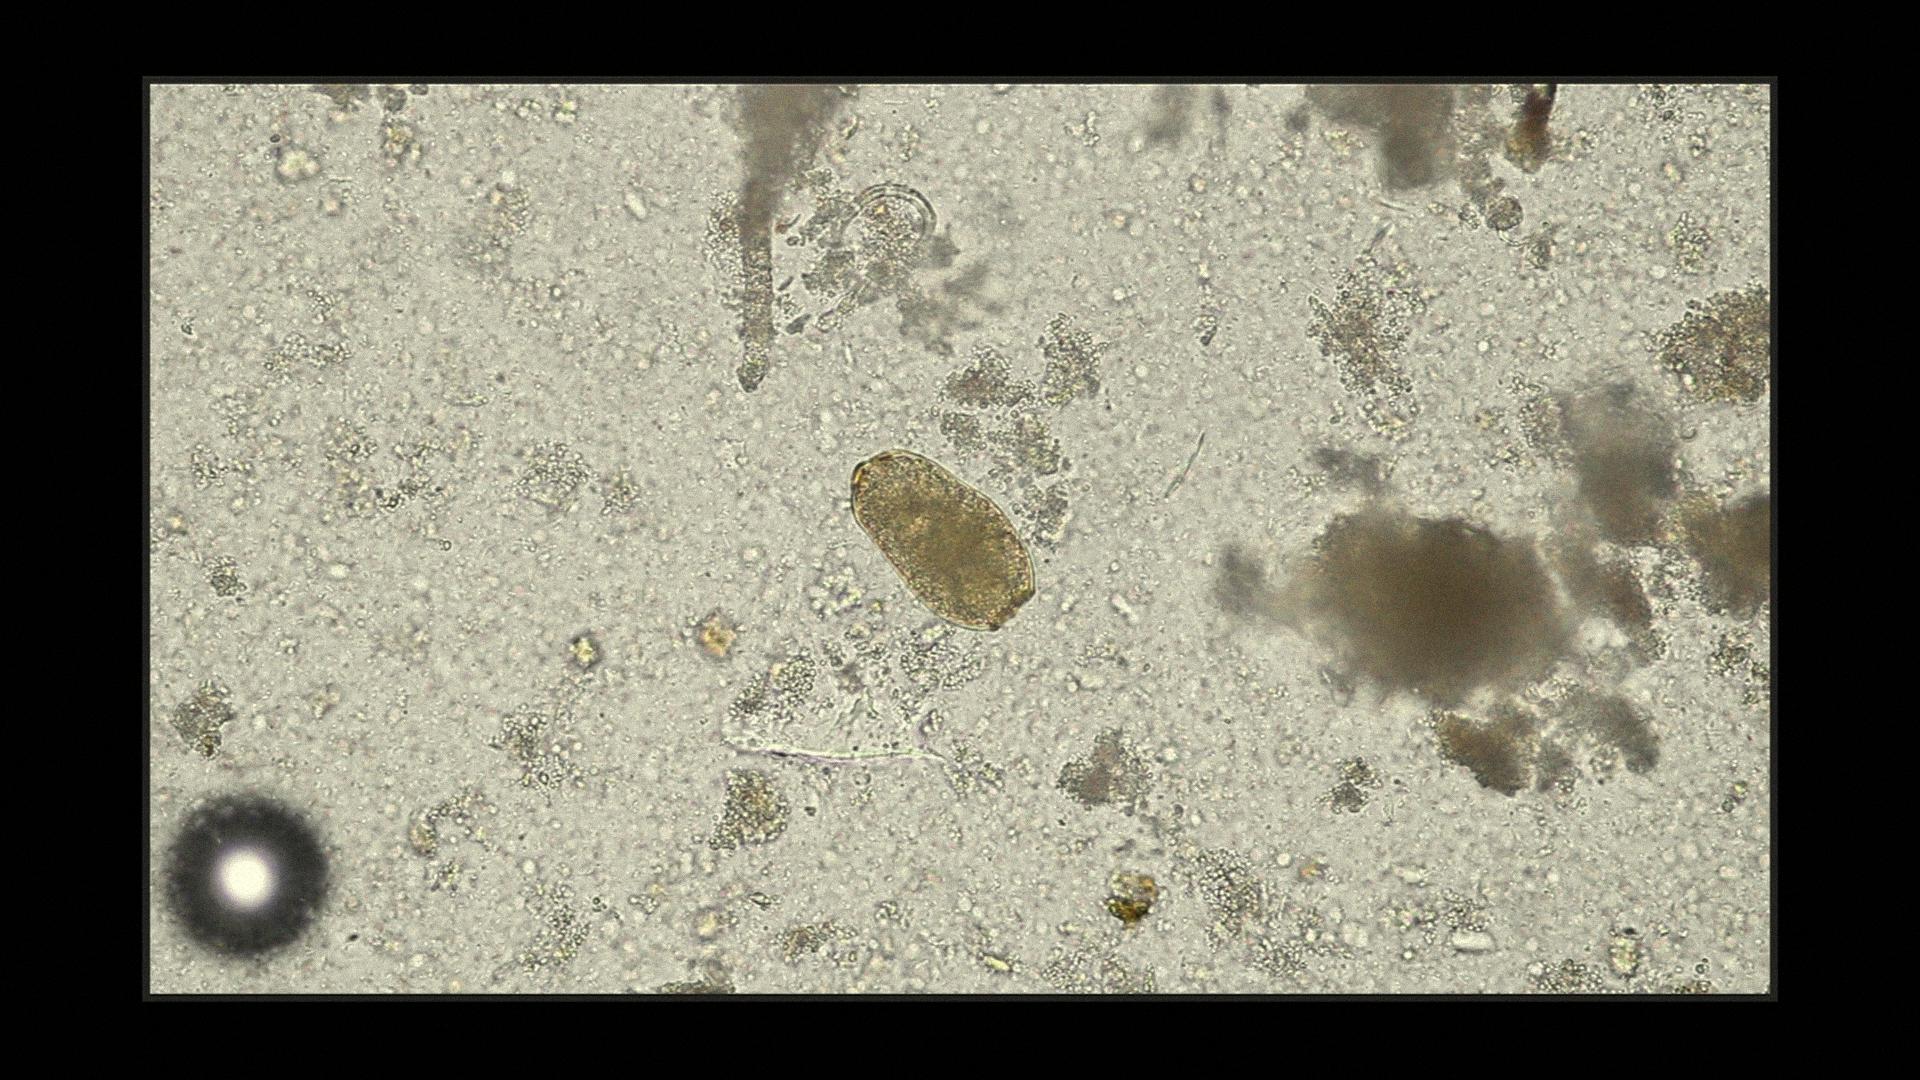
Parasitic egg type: Paragonimus spp